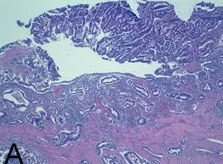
Microscopic examination of hysterectomy specimen revealed the presence of neoplasm with endometrial and myometrial involvement. The endometrial component of the neoplasm was formed by predominant trabecular and glandular structures. Haematoxylin-Eosin x 40) In the myometrial part.
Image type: pathology (h&e)